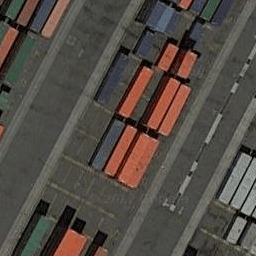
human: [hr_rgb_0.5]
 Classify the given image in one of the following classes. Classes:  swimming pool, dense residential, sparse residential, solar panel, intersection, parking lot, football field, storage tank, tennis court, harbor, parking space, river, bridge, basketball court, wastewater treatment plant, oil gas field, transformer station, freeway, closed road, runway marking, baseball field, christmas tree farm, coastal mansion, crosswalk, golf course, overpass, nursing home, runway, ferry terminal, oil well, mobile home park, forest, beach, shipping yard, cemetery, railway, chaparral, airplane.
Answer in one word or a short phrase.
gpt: shipping yard